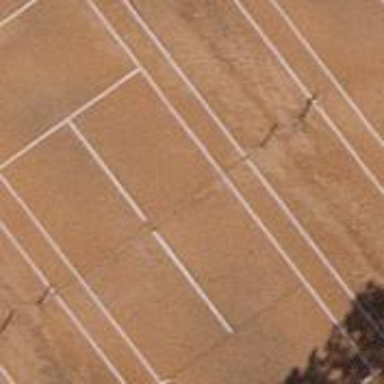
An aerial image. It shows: Sandy tennis court on pitch designated for leisure land.